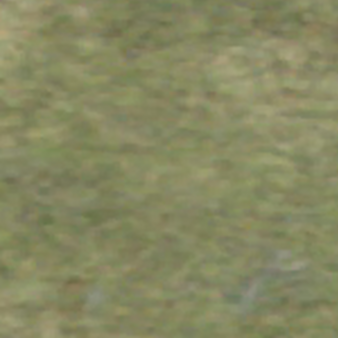
Label: other